The image folds the raw vibration samples of a bearing signal into a 2-D grayscale square (signal-to-image encoding). What is the most likely bearing condition (normal, inner_race, outer_race, ball)?
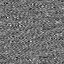
Answer: normal